Question: How many coins for Â¹1,800.00?
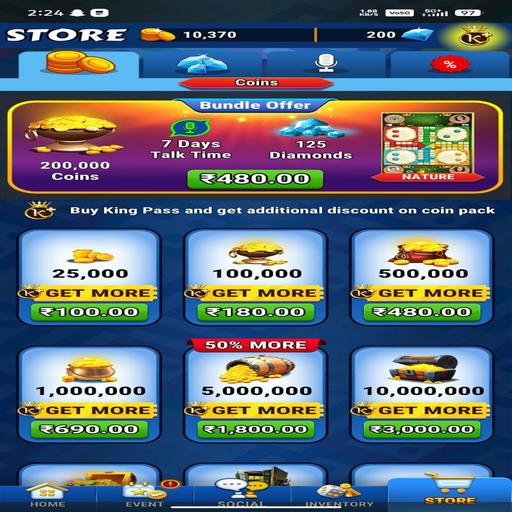
Answer: 5,000,000 coins